Field crop: maize
Growth stage: 2
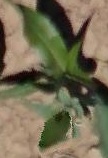
Species: maize